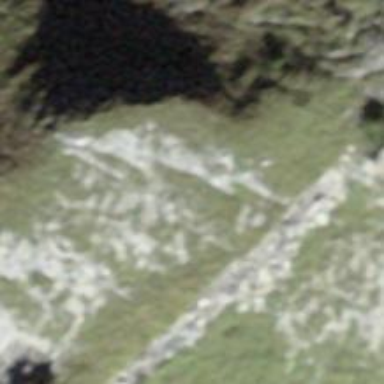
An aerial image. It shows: Cliff in nature.